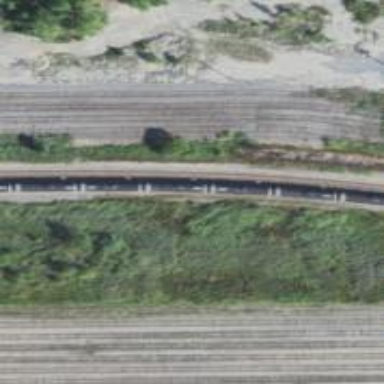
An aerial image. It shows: Rail spur service.